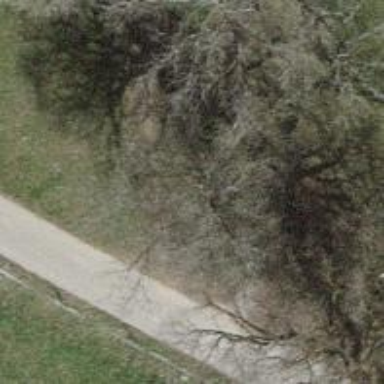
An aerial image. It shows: Broadleaved tree with lush leaves.